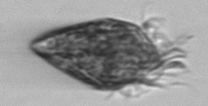
Label: Strombidium_wulffi